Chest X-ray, PA view. Patient: 28 years old, sex F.
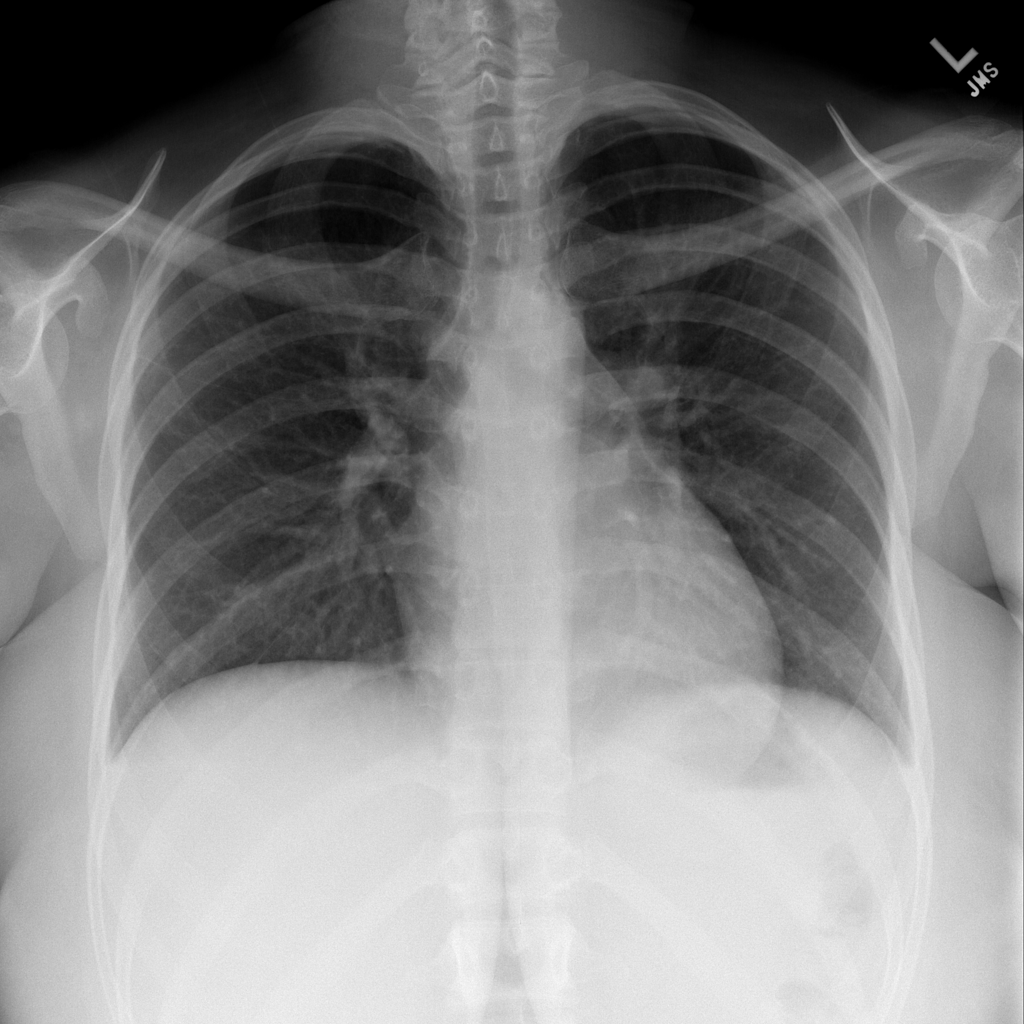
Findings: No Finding